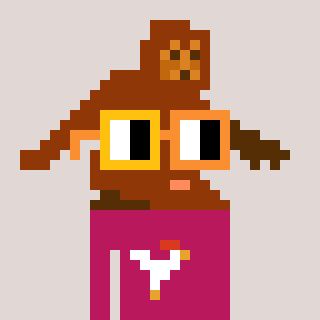
a pixel art character with square yellow and orange glasses, a bigfoot-shaped head and a darkpink-colored body on a warm background